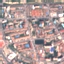
Land use / land cover class: Residential